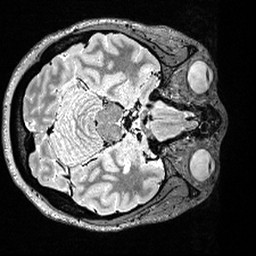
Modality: T2w
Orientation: axial
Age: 27
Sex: female